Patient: sex M, age 47
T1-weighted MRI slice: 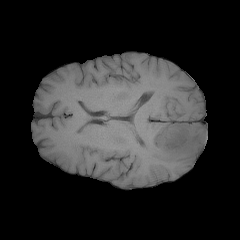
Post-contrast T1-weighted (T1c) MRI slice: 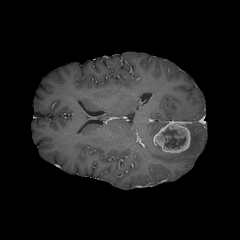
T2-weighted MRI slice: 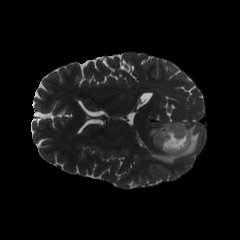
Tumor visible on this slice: yes
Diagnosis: Glioblastoma, IDH-wildtype
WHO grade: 4